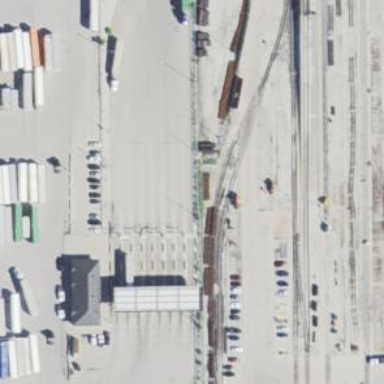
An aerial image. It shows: Yard area with electrified rail tracks.